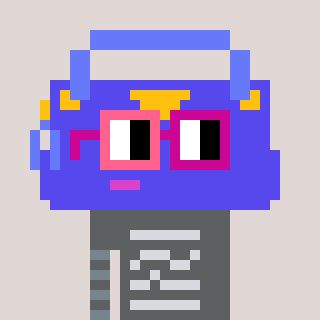
a pixel art character with square pink and red glasses, a bag-shaped head and a foggrey-colored body on a warm background